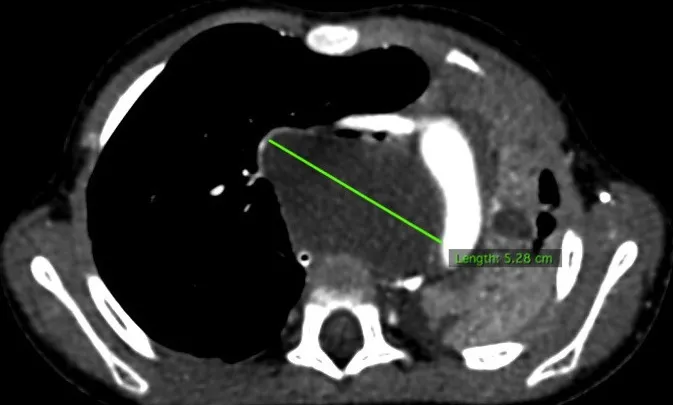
Middle mediastinal cystic mass with mass effect on the superior
vena cava and trachea and with associated anterior displacement of the
anterior mediastinum, left lung collapse and right lung compensatory
hyperinflation.
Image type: radiology (ct)